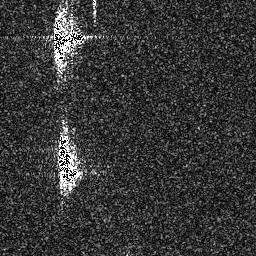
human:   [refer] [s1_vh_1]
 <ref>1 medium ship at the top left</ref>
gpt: <box>[[18, 7, 33, 24, 0]]</box>